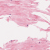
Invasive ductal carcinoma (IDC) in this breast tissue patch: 0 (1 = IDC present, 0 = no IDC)